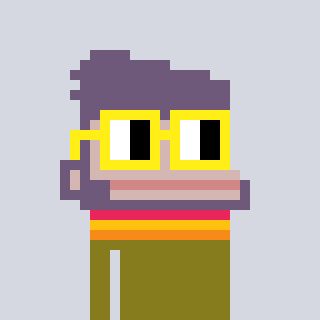
a pixel art character with square yellow glasses, a ape-shaped head and a gunk-colored body on a cool background